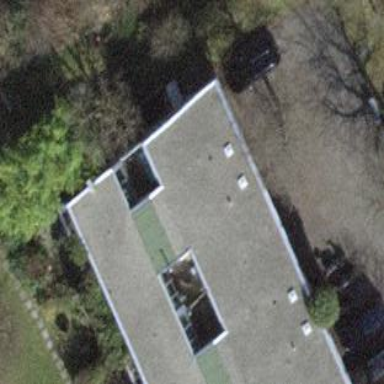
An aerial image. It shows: Simple house.